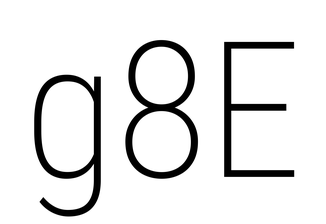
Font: Roboto_Condensed_ExtraLight